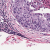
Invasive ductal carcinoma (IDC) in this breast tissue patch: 0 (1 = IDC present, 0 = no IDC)